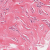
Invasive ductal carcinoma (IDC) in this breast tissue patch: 0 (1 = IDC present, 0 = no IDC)